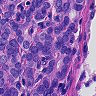
Metastatic tissue present: yes